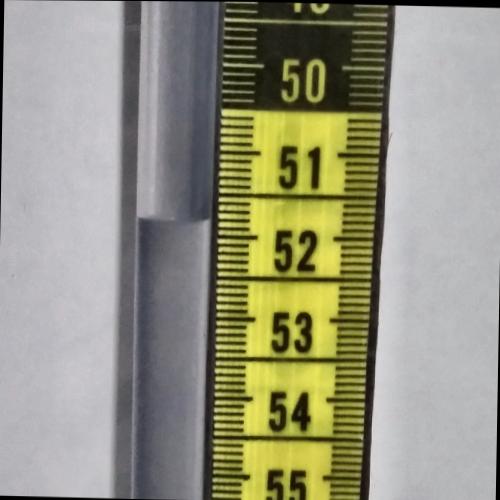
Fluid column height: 51.8 cm